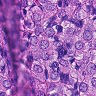
Metastatic tissue present: yes